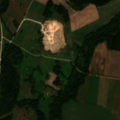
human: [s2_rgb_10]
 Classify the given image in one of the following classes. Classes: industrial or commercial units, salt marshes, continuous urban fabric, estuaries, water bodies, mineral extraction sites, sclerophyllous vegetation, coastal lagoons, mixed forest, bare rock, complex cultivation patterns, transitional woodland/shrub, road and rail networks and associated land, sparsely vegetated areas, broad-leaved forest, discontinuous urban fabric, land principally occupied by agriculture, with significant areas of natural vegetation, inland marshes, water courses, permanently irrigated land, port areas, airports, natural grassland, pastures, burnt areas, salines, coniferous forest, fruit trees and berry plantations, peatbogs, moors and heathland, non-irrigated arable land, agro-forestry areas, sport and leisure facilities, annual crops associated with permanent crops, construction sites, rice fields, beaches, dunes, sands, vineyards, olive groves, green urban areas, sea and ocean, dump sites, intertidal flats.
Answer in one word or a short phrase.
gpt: non-irrigated arable land, land principally occupied by agriculture, with significant areas of natural vegetation, broad-leaved forest, coniferous forest